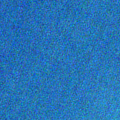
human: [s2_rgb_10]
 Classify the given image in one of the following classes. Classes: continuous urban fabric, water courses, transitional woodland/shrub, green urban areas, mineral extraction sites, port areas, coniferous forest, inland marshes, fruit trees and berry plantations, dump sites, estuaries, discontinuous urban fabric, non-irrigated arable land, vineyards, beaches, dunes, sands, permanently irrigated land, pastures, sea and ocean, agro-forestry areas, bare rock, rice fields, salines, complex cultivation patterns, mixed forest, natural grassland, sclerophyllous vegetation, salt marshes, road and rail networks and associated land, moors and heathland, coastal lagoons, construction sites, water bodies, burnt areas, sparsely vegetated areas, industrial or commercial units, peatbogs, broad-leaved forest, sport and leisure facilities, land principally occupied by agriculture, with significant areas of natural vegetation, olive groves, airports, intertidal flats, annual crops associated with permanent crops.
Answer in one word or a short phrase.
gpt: sea and ocean